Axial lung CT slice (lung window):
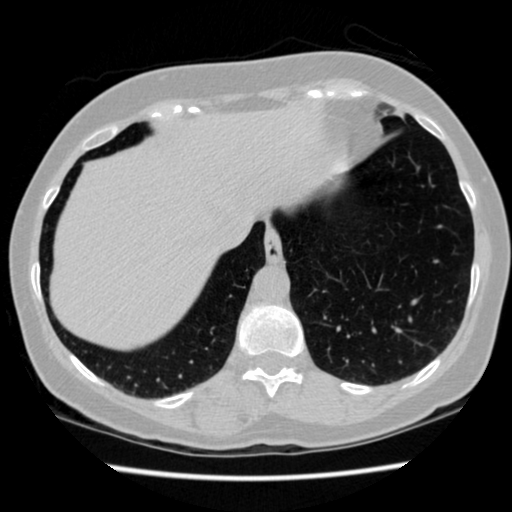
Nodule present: no